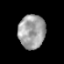
Tissue: prostate
Cell type: T cells
Senescence score: 0.3102
Nuclear area (px): 895
Mean DAPI intensity: 158.44